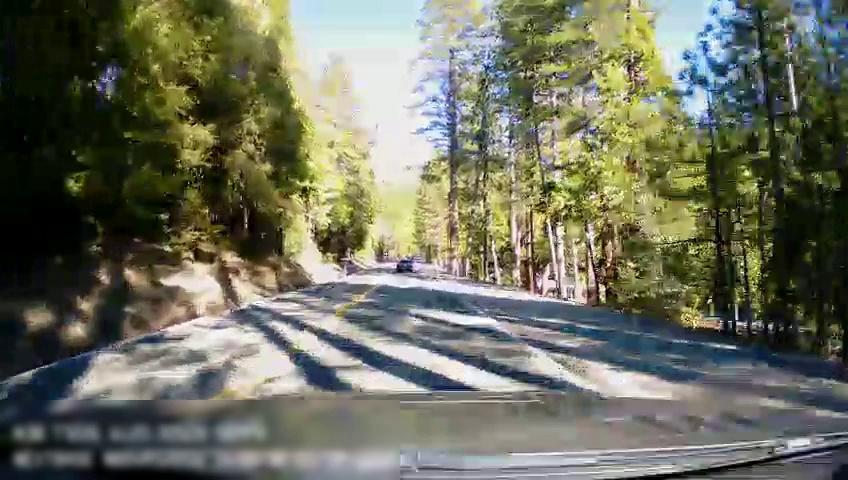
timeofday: Day
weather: Sunny
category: Drivable Space
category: Vehicles | Car
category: Lanes | Opposite Lane
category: Lanes | Current Lane